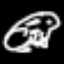
Label: frog